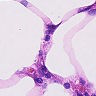
Metastatic tissue present: no